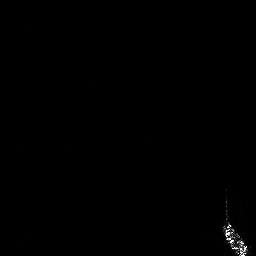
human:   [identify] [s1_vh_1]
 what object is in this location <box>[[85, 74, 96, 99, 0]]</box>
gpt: <ref>1 large ship at the bottom right</ref>